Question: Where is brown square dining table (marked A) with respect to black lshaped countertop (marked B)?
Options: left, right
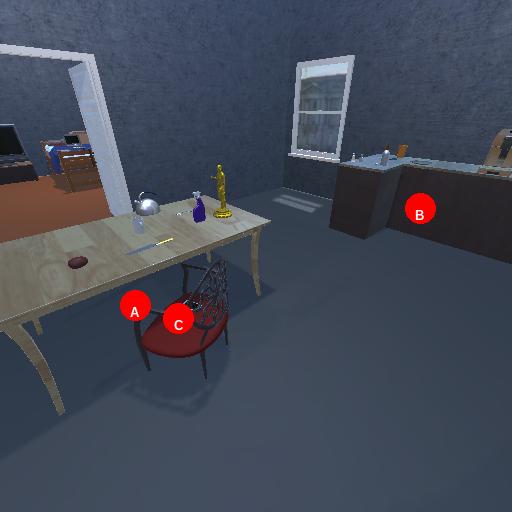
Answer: left